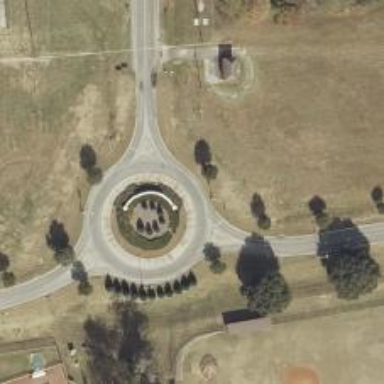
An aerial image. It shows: Residential road that intersects with roundabout.